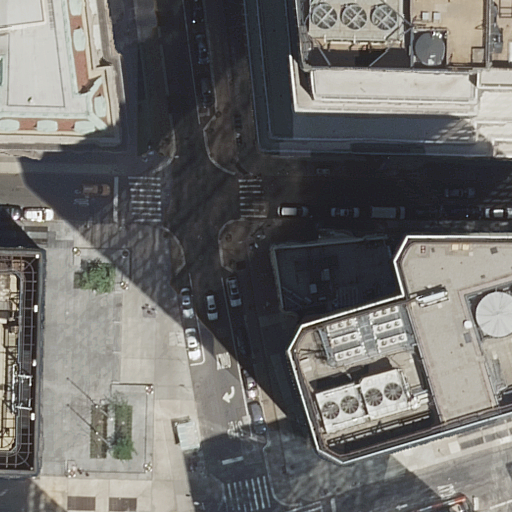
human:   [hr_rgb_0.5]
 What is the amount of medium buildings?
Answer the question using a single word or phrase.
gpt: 1

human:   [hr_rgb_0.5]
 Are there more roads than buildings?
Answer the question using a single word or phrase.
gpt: no

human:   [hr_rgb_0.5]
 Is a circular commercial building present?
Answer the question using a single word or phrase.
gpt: no

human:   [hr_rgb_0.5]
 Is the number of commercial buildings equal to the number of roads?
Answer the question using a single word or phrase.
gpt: no

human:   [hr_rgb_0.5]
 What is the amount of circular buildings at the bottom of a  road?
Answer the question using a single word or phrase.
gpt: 0

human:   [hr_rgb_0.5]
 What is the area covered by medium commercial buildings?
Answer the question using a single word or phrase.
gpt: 0m2

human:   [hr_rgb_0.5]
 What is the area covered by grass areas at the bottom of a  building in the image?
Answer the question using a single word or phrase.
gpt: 144m2

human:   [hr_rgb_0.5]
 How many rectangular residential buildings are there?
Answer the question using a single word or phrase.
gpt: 0

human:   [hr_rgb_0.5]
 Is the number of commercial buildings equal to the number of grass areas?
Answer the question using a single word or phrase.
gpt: no

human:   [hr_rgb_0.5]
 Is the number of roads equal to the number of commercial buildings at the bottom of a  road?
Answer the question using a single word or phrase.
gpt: no

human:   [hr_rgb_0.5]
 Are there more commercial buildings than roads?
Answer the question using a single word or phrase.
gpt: no

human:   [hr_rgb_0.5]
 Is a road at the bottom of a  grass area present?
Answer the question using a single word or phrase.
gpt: yes

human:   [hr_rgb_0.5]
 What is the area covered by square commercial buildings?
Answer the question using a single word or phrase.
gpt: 0m2

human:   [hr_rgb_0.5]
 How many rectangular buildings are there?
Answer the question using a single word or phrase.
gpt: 2

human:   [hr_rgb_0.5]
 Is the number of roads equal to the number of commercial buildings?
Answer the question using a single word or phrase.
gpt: no

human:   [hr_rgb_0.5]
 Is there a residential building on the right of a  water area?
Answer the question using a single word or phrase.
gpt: no

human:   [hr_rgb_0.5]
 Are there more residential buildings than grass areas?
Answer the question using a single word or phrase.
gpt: no

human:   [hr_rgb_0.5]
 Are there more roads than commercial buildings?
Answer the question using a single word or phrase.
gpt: yes

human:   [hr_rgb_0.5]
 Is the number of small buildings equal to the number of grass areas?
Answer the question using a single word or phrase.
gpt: no

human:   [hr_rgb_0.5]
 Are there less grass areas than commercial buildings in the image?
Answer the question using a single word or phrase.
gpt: no

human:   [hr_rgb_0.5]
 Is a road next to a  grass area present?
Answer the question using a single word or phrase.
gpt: yes

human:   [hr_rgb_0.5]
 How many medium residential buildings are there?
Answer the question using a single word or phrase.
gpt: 1

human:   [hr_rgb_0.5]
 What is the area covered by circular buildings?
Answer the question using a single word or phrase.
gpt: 0m2

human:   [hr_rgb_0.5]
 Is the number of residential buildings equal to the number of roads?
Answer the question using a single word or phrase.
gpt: no

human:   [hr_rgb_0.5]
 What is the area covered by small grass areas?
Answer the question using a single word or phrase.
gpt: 144m2

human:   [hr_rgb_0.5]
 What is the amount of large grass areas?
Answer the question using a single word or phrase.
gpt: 0

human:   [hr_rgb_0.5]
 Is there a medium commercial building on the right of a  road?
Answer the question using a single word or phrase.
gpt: no

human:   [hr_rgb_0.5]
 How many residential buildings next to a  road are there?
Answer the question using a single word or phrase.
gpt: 2

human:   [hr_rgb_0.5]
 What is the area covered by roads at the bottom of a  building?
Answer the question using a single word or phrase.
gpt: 0m2

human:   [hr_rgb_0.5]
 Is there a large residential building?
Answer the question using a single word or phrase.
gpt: yes

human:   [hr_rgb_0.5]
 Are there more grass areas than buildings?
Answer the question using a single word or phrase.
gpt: no

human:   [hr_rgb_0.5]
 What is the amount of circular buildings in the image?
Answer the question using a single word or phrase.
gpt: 0

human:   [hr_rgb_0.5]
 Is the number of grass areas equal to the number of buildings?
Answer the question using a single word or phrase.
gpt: no

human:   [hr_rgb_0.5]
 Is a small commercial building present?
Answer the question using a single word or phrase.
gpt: no

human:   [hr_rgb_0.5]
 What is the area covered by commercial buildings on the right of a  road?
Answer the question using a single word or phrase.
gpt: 0m2

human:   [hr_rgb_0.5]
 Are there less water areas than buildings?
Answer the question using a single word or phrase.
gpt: yes